Field crop: maize
Growth stage: 2
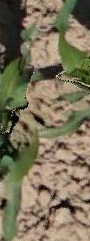
Species: maize